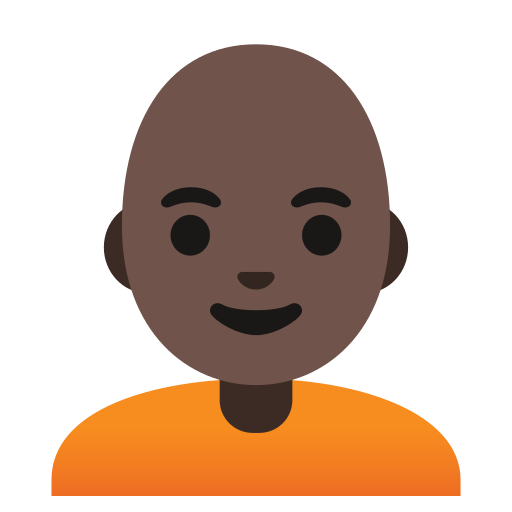
Emoji: 🧑🏿‍🦲